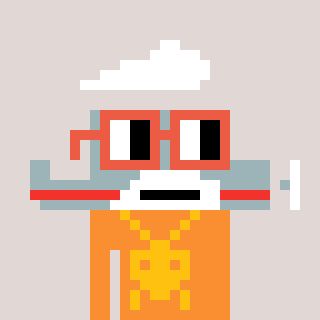
a pixel art character with square orange glasses, a plane-shaped head and a orange-colored body on a warm background